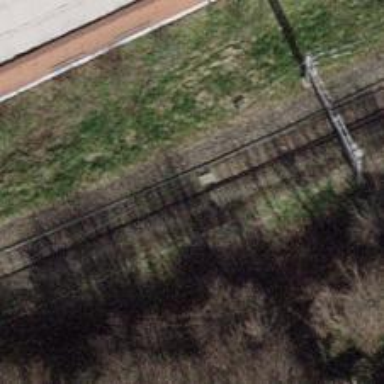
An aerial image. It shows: Single track railway spur with electrification through contact line.